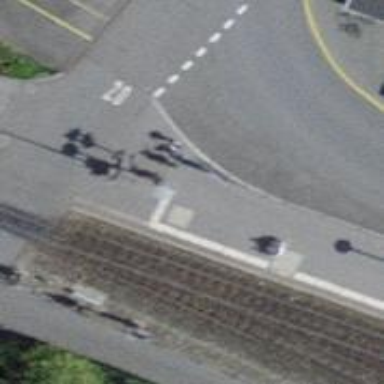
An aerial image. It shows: Platform edge at railway station.